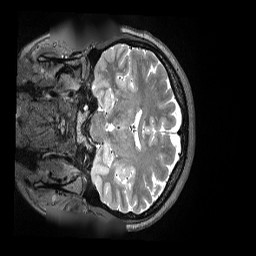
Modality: T2w
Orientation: coronal
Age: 49
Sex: male